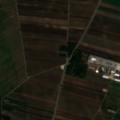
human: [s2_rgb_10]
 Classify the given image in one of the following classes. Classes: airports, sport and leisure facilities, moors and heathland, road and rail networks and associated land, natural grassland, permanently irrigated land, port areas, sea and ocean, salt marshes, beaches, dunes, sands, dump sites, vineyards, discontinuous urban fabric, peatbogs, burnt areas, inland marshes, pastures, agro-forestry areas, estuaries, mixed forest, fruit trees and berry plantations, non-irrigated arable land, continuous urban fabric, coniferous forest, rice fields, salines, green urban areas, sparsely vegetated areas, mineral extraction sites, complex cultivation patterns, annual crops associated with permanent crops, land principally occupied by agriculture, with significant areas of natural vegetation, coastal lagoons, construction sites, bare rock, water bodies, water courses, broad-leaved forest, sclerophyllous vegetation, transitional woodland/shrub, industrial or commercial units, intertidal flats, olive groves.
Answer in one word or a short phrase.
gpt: non-irrigated arable land, vineyards, complex cultivation patterns, inland marshes